Interaction volume radius: 5 \u00c5
Interaction volume height: 30 \u00c5
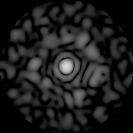
Disorder parameter: 0.8408